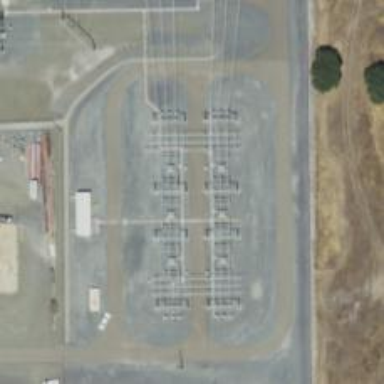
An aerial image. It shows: Switch for power supply.